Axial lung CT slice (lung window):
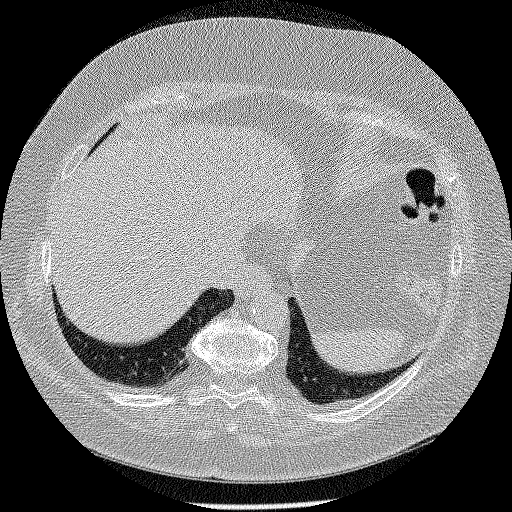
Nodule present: no